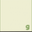
Piece: xx